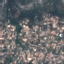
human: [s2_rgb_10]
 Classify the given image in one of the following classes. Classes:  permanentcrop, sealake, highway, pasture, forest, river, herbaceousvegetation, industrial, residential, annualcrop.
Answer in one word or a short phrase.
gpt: Residential